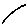
Label: line